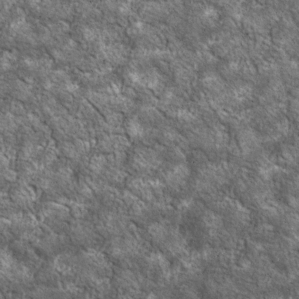
Label: non_frost